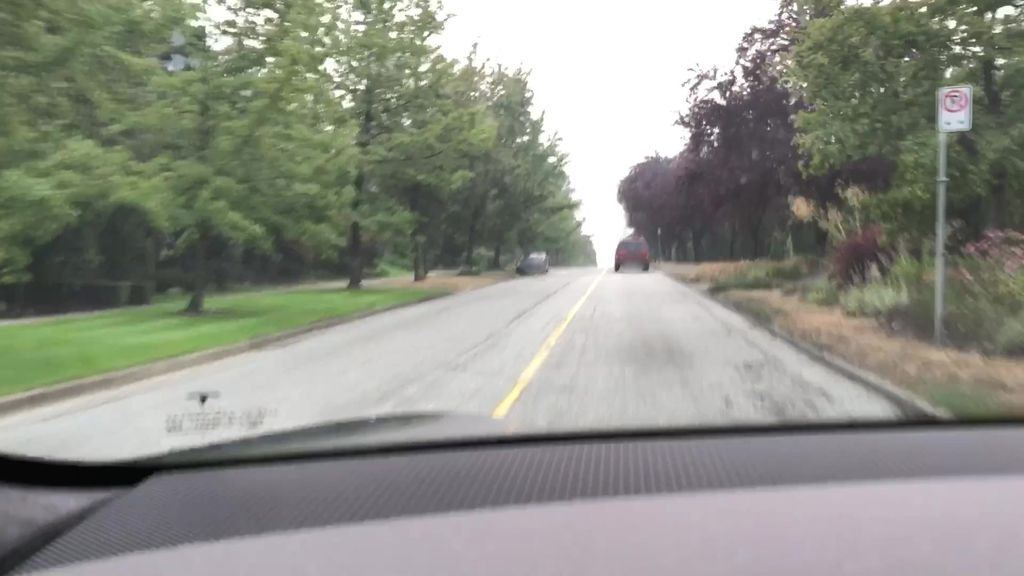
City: vancouver